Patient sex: F
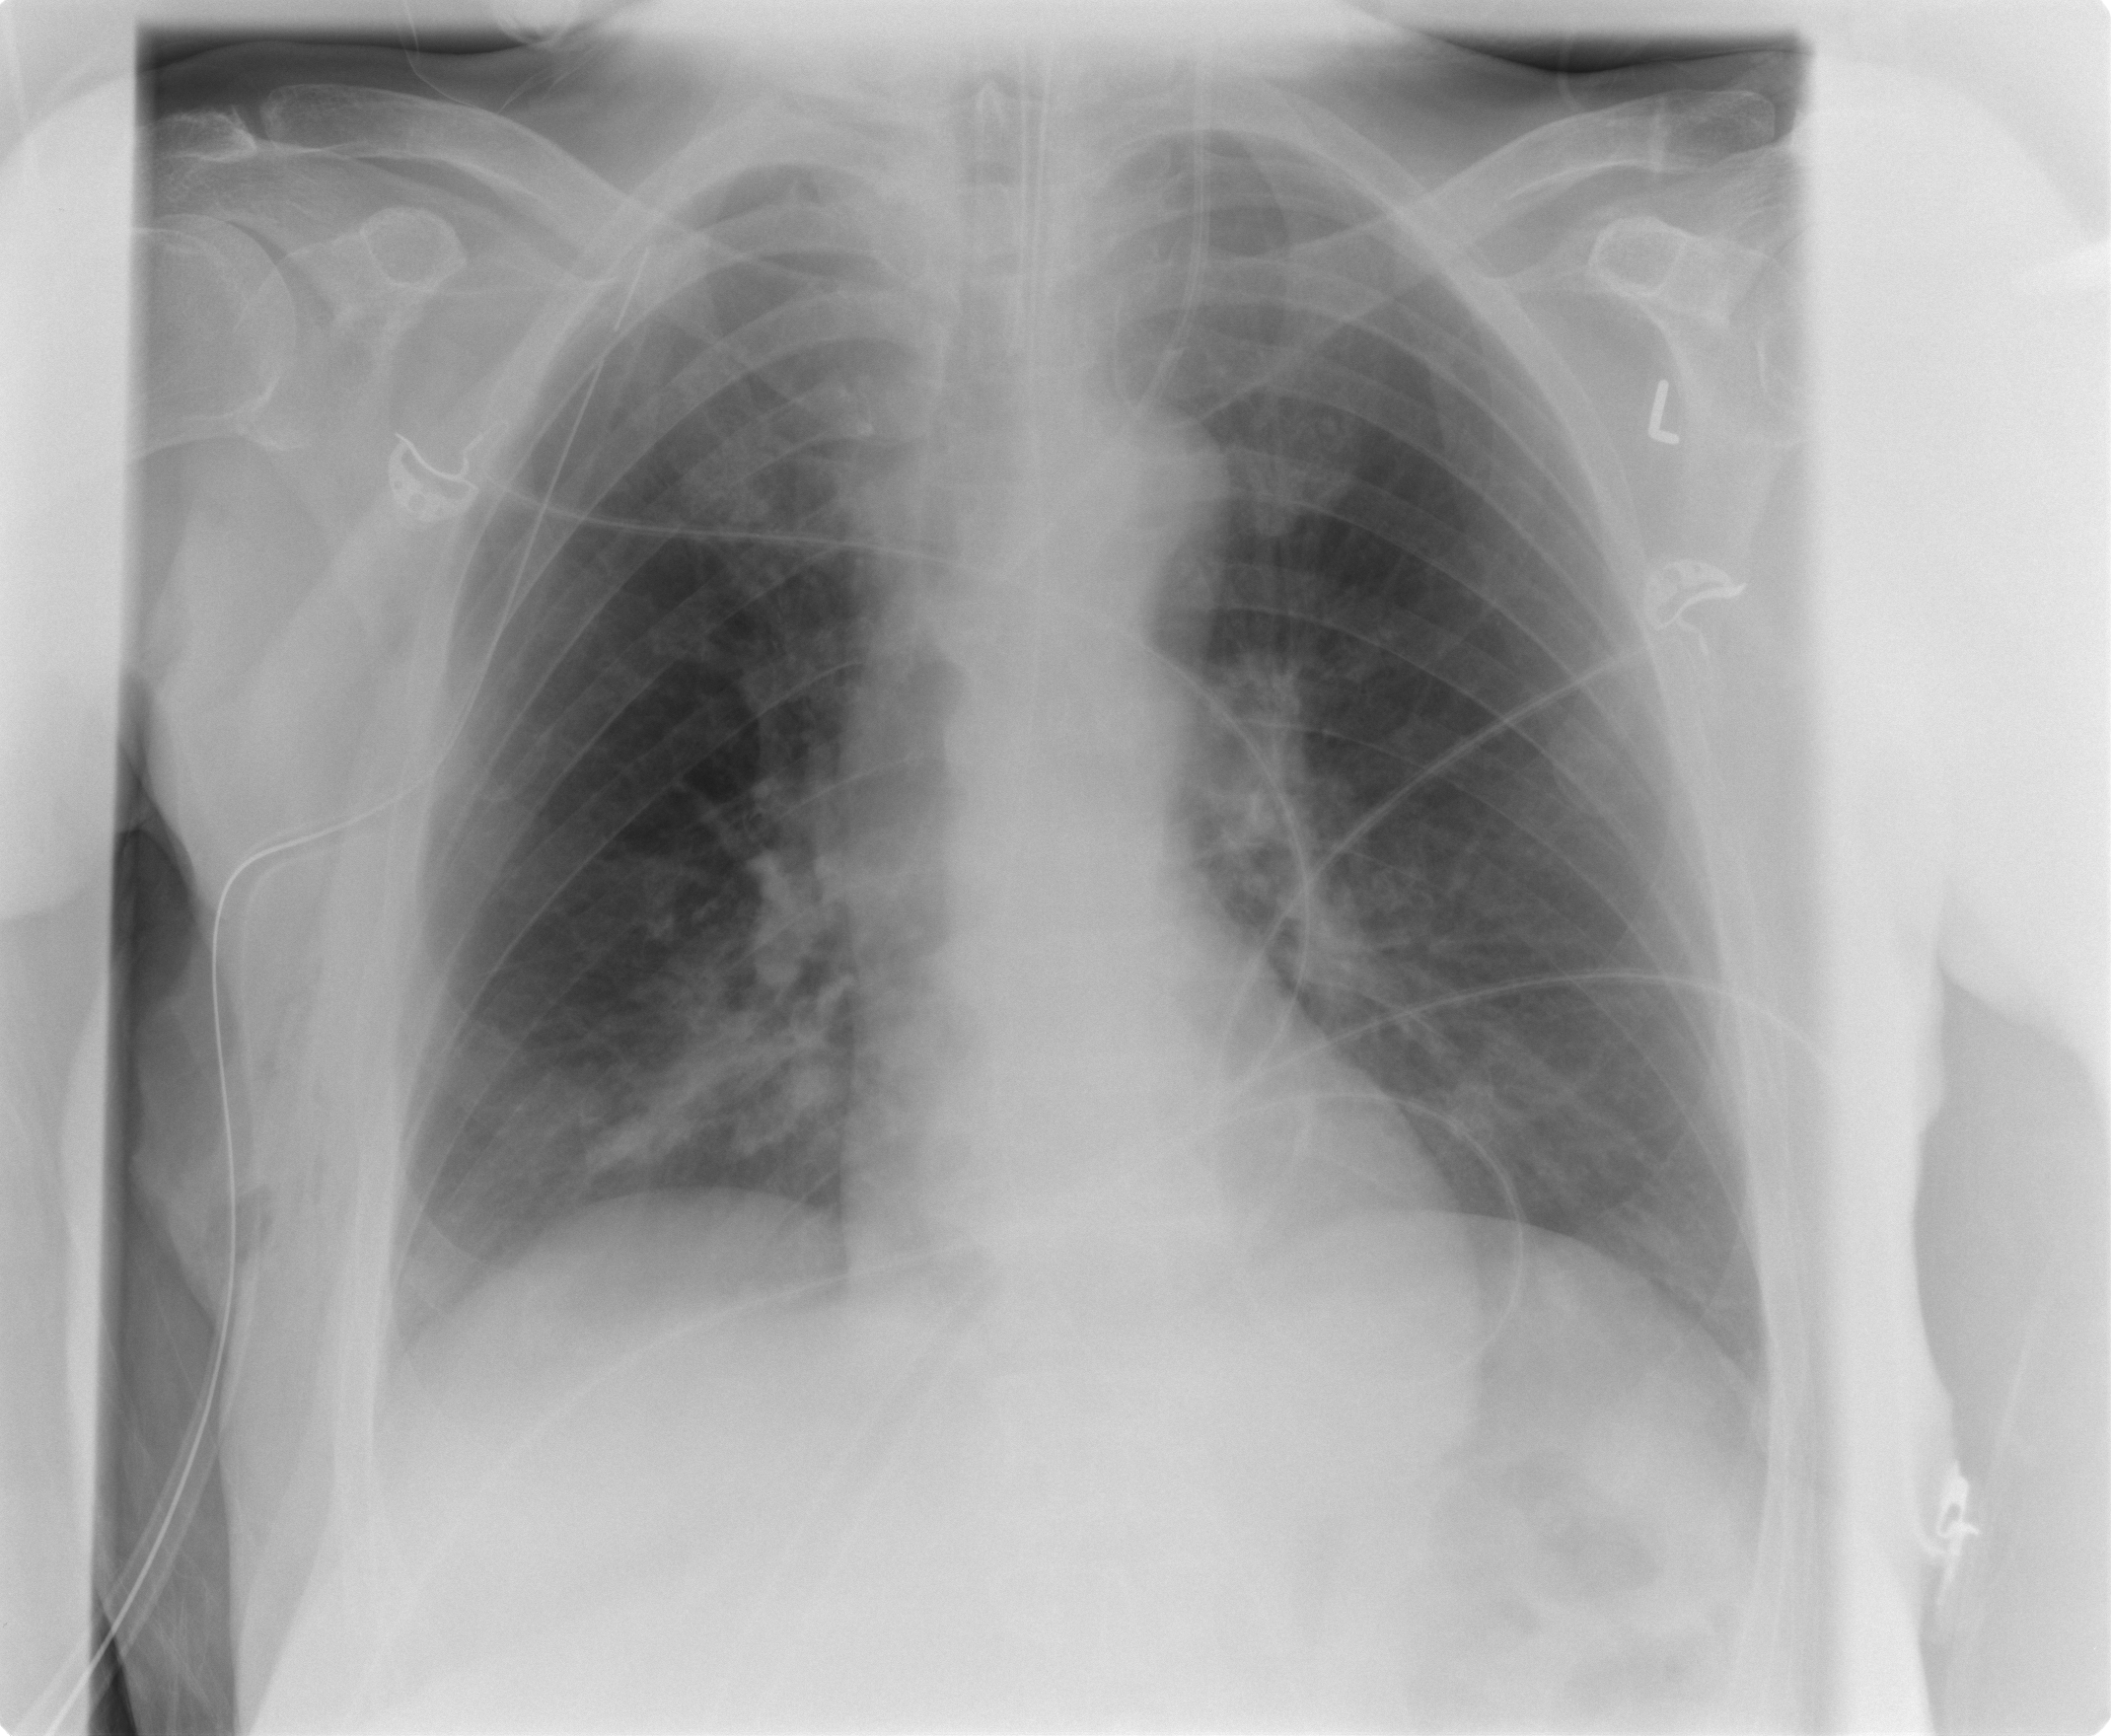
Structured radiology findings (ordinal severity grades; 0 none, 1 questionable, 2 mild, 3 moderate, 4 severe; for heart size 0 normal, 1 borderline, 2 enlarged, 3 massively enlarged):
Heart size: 0
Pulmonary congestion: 0
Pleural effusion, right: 0
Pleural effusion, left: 0
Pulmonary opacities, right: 0
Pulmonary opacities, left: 0
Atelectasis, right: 2
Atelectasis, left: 0